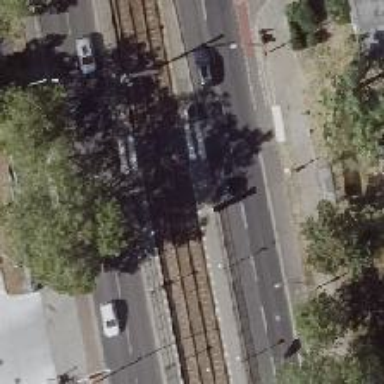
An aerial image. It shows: Platform for public transport with shelter. It is tram platform.